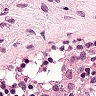
Metastatic tissue present: no